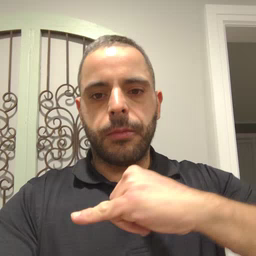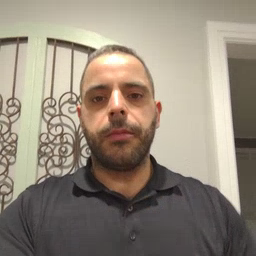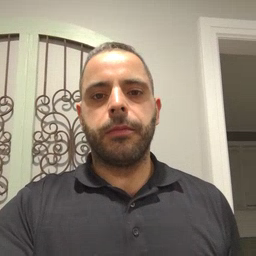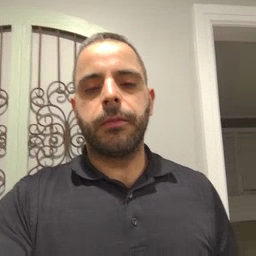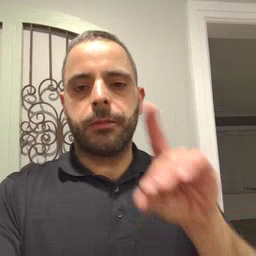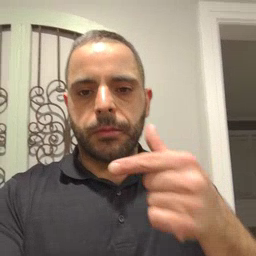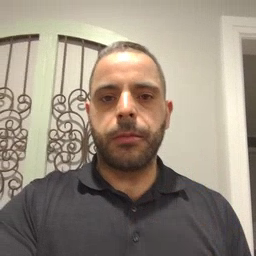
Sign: dog